Question: I have been using the fb sdk from a while,
i pod file I add
pod 'FBSDKCoreKit'
pod 'FBSDKLoginKit'
and then use
and it automatically install the latest version of pod
But what I'm seeing actually [
but the release <URL>
?
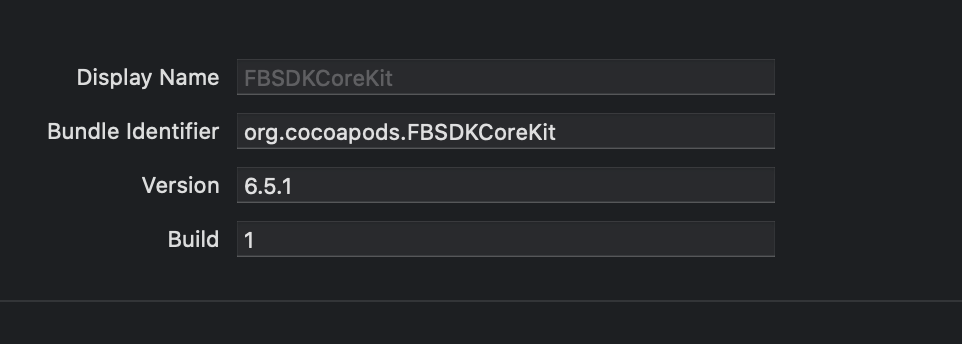
Answer: if you want to check The it keeps track of the resolved versions of each Pod installed.
<URL>
> When you run pod update PODNAME, CocoaPods will try to find an updated version of the pod PODNAME, without taking into account the version listed in Podfile.lock. It will update the pod to the latest version possible (as long as it matches the version restrictions in your Podfile).
> If you run pod update with no pod name, CocoaPods will update every pod listed in your Podfile to the latest version possible.
understand the pod install vs. pod update
> Use pod install to install new pods in your project. Even if you already have a Podfile and ran pod install before; so even if you are just adding/removing pods to a project already using CocoaPods.
> Use pod update [PODNAME] only when you want to update pods to a newer version.
so try with instead of